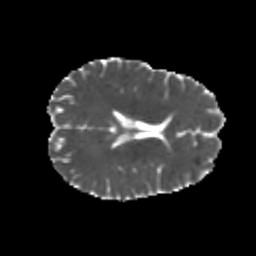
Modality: MD
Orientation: axial
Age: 25
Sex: male
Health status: healthy
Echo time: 0.074 s